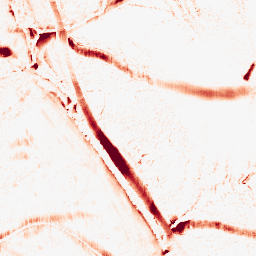
Category: morphological
Decomposition family: morphological_ellipse
Decomposition parameters: operation: opening
width: 20
height: 10
Upsampling method: quartic
Upsampling parameters: scale: 8
Upsampling scale: 8